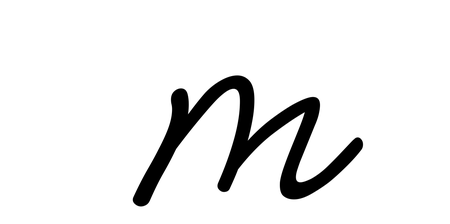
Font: MeowScript-Regular